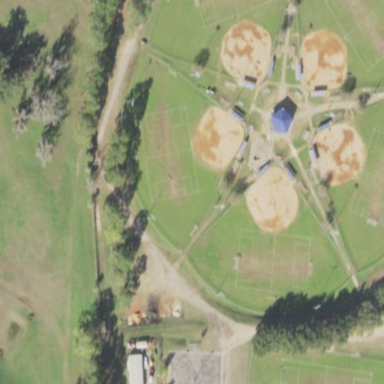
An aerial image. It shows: Baseball pitch for leisure land.